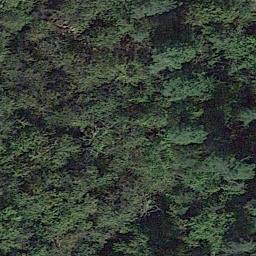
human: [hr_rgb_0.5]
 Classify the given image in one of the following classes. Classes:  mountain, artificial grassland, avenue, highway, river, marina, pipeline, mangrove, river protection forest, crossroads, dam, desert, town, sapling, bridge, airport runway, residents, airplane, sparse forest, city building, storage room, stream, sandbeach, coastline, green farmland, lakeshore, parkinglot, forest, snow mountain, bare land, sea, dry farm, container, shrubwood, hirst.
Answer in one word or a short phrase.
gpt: forest